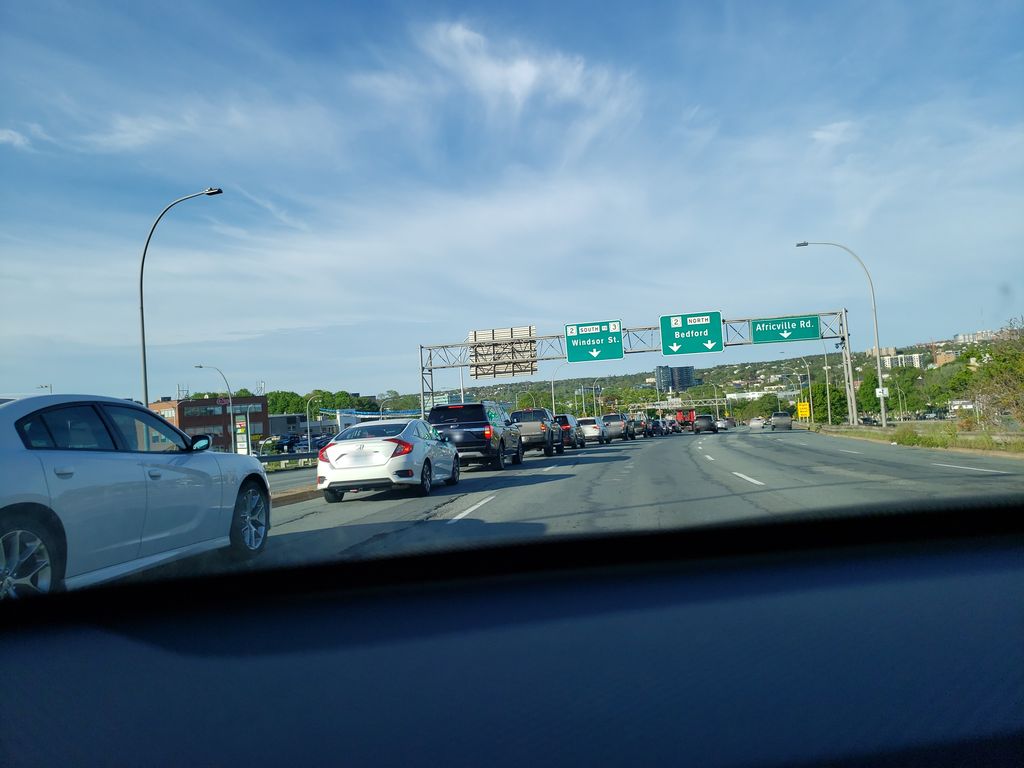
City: halifax